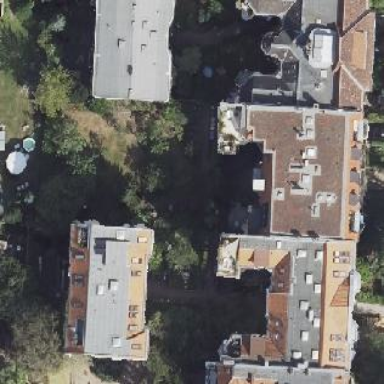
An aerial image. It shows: Apartment building with double saltbox roof shape.